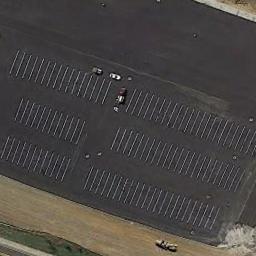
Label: parking_lot